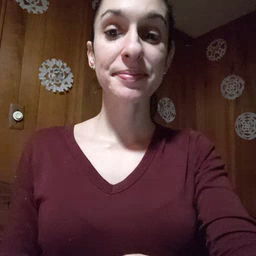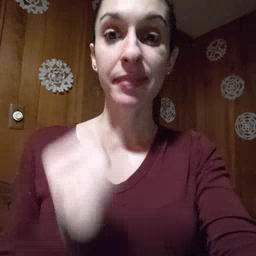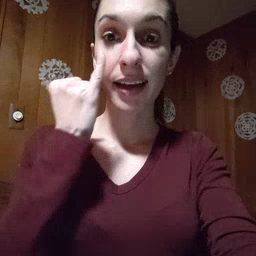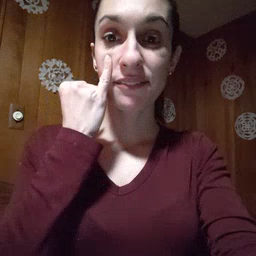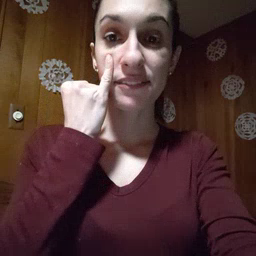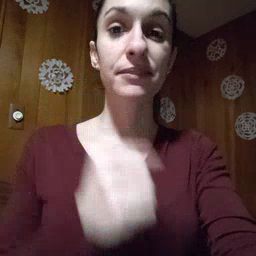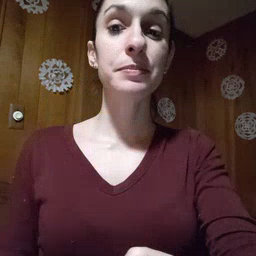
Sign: if